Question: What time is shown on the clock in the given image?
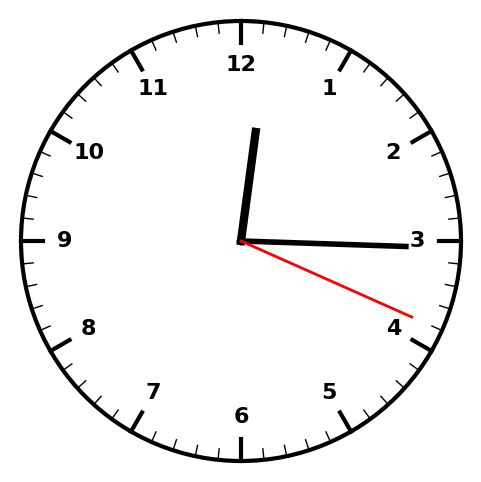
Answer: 12:15:19